Interaction volume radius: 5 \u00c5
Interaction volume height: 10 \u00c5
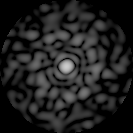
Disorder parameter: 0.829